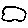
Label: cloud